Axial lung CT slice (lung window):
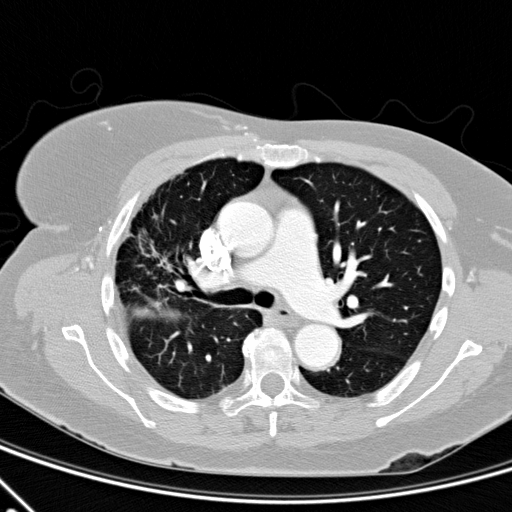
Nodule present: no